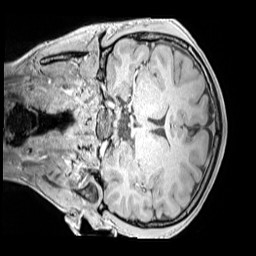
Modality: MP2RAGE
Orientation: coronal
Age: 12
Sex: male
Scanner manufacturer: siemens
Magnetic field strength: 3 T
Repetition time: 4 s
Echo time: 0.00299 s